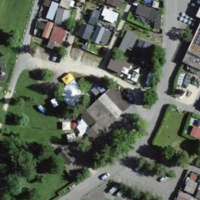
EUNIS habitat code: 53
Species observed at this site:
Linaria vulgaris